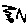
Label: zigzag